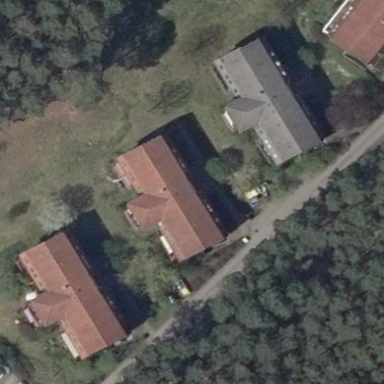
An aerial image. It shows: Image showing building with apartments.